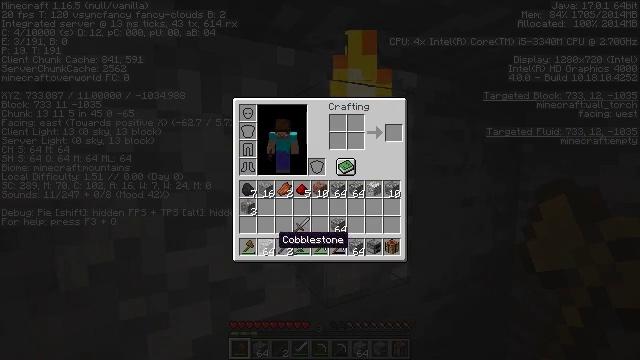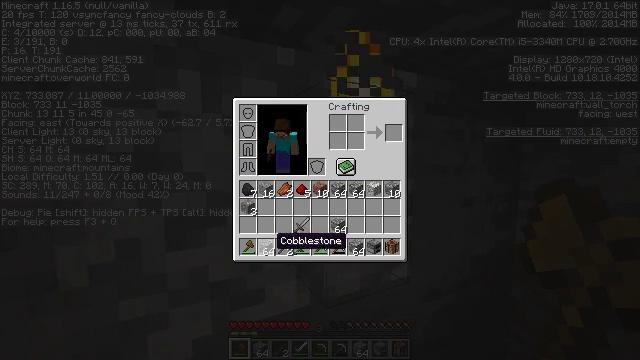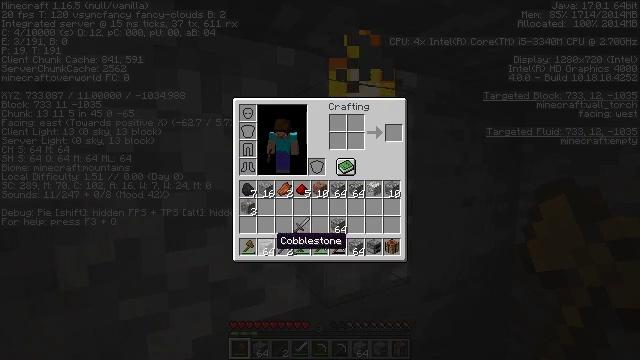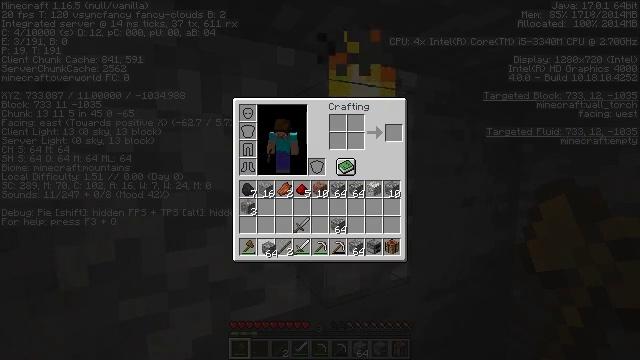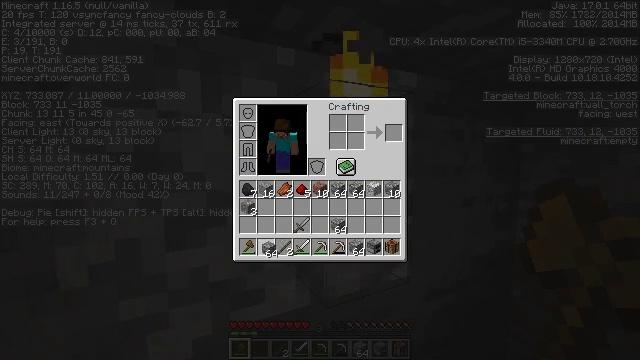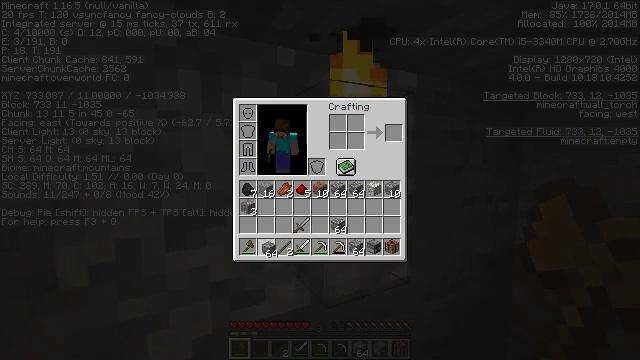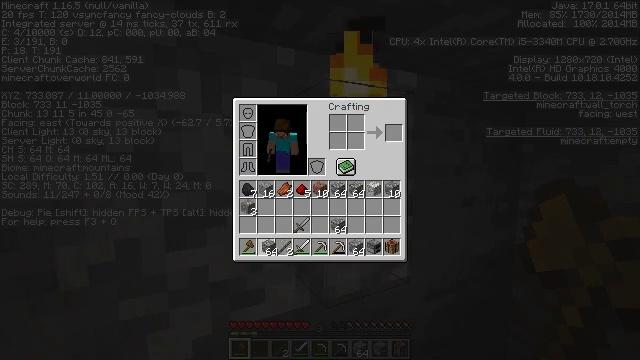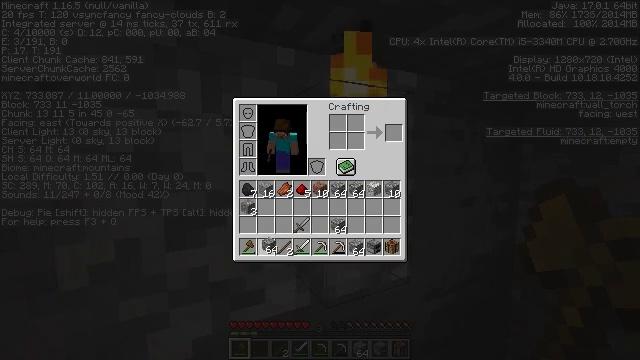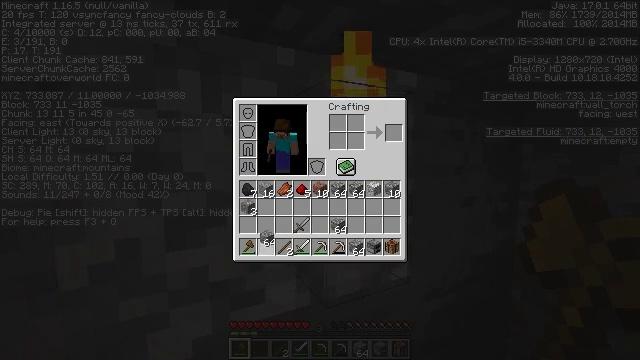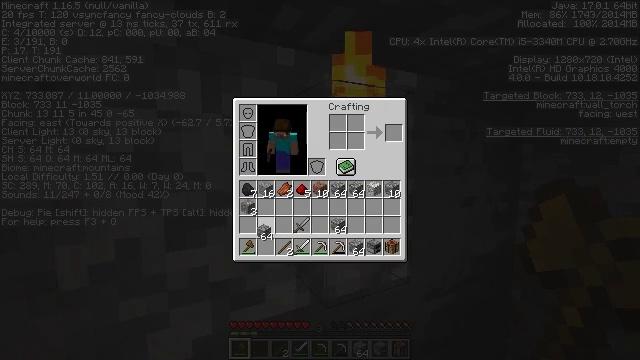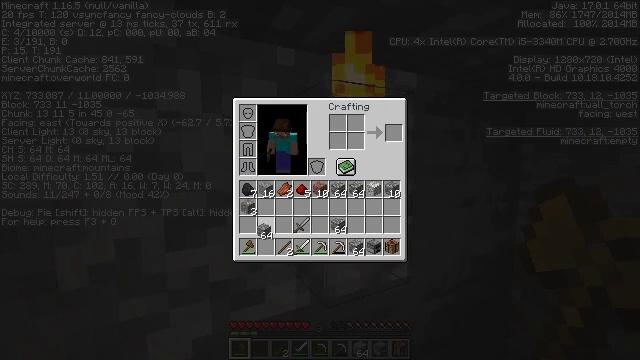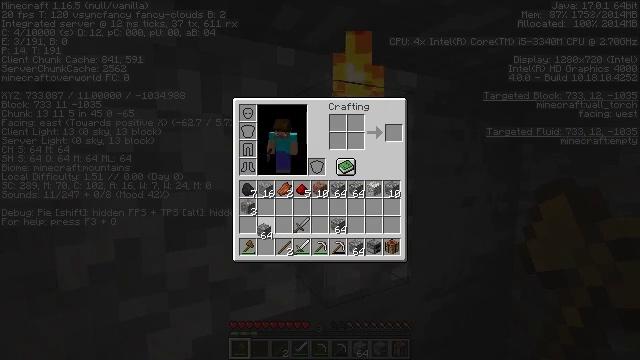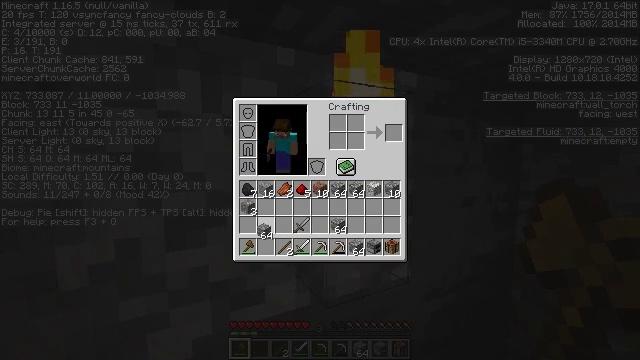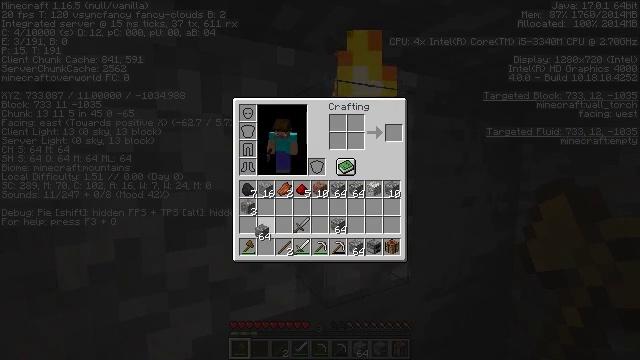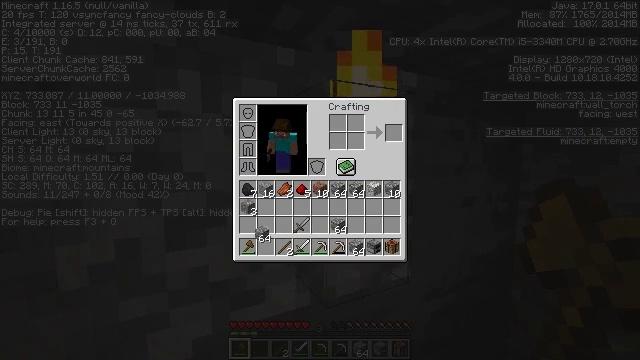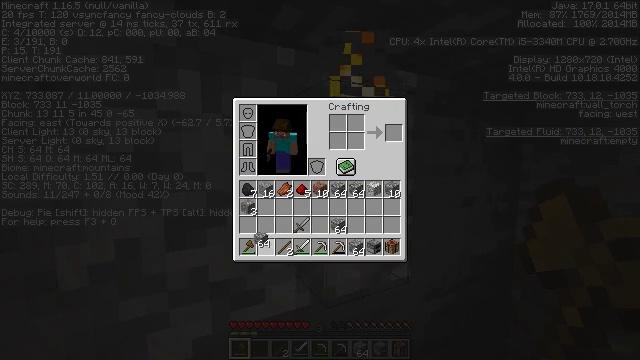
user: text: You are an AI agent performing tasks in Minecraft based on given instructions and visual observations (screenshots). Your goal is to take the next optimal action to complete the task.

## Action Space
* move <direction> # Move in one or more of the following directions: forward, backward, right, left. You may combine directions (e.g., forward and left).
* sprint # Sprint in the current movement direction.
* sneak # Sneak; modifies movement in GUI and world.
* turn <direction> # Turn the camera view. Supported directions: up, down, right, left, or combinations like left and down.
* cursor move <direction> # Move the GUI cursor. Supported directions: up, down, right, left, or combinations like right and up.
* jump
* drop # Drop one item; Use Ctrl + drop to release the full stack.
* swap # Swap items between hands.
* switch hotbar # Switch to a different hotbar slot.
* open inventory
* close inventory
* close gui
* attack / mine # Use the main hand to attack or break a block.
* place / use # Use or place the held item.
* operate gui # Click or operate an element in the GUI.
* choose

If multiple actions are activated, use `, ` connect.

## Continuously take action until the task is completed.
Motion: motion action
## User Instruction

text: Take down the wall torch for reuse.
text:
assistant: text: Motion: no_op
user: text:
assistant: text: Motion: no_op
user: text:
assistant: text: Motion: operate gui
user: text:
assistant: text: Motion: operate gui
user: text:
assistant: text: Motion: operate gui
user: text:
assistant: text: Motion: operate gui
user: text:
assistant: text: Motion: no_op
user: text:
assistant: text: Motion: cursor move up
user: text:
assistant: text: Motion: no_op
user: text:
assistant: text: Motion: no_op
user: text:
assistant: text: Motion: no_op
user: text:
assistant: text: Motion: no_op
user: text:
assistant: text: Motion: no_op
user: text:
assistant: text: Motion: no_op
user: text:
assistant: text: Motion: no_op
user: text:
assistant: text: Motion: cursor move left and down
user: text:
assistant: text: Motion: no_op
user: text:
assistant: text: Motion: no_op
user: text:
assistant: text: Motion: no_op
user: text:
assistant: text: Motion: cursor move right
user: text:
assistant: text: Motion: cursor move right
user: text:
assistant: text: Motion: no_op
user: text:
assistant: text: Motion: operate gui
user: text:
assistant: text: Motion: operate gui
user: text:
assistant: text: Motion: operate gui
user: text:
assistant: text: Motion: operate gui
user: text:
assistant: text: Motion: no_op
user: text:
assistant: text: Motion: no_op
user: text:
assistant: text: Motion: no_op
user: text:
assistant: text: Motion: no_op